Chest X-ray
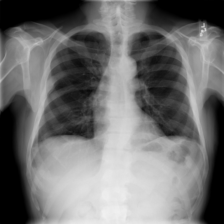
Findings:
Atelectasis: negative
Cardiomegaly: negative
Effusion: positive
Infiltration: negative
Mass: negative
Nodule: negative
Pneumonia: negative
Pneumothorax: negative
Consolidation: negative
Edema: negative
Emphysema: negative
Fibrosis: negative
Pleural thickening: negative
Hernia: negative